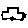
Label: car